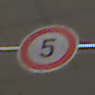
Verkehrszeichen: Geschwindigkeit5
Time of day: Midday
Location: Roofed (Urban)
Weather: Overcast
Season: NotSpecified
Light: Artificial